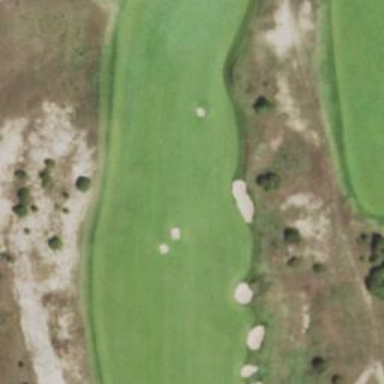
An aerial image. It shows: Golf hole.